Field crop: maize
Growth stage: 2
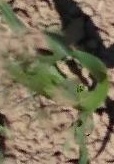
Species: maize